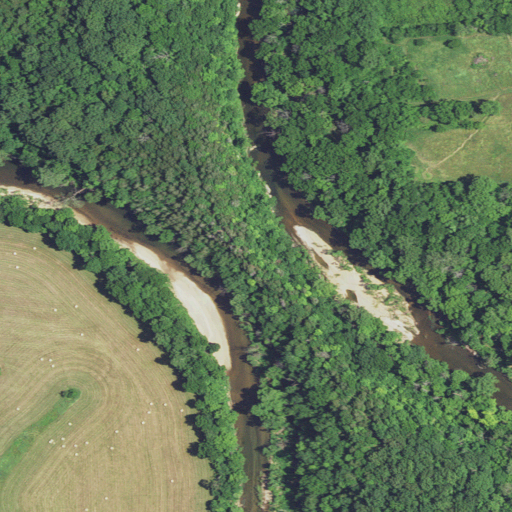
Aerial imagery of cliff(s) in Missouri named White Rock Bluff containing deciduous forest, pasture, mixed forest, and evergreen forest